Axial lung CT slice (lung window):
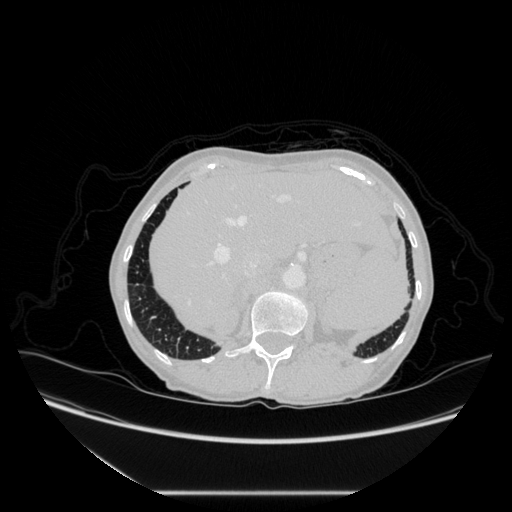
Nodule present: no